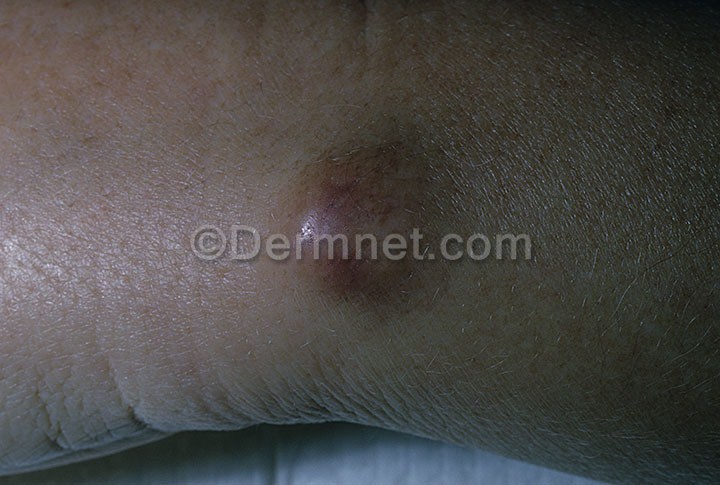
Disease: Seborrheic Keratoses and other Benign Tumors